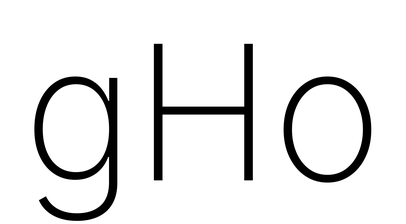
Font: Inter_ExtraLight